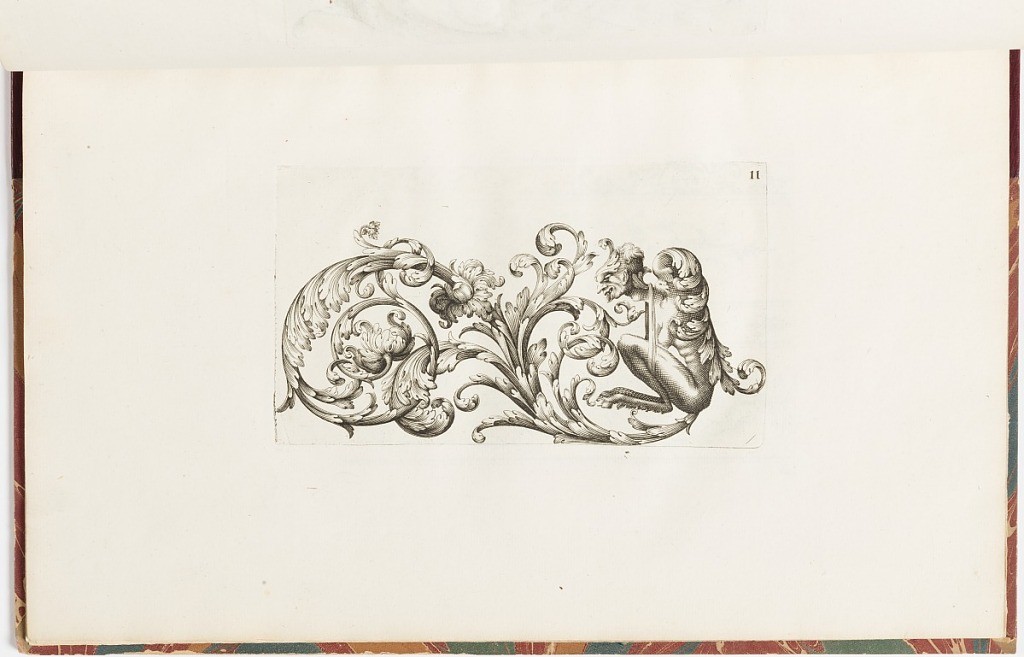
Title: Ornament Design
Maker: Jean Bérain, the elder, French, 1640 – 1711
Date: ca.1670–ca.1700
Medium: Etching and engraving on laid paper
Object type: Print
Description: An ornament design featuring grotesques motifs, a satyress, scrolling foliage, acanthus leaves, and rosettes. The plate is numbered.